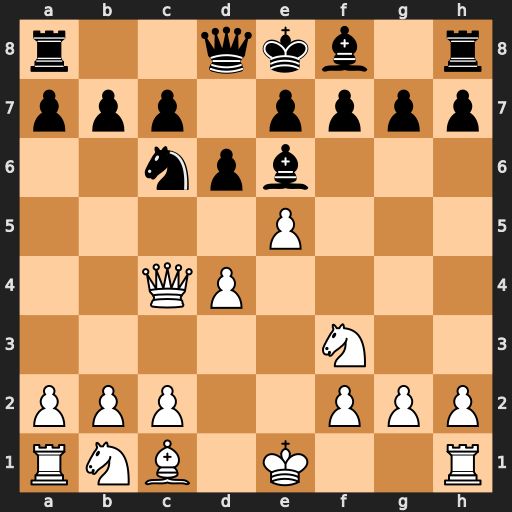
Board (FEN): r2qkb1r/ppp1pppp/2npb3/4P3/2QP4/5N2/PPP2PPP/RNB1K2R
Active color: w
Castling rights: KQkq
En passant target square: -
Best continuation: d5 Bxd5 Qxd5